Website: apple-inc
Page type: account-selection
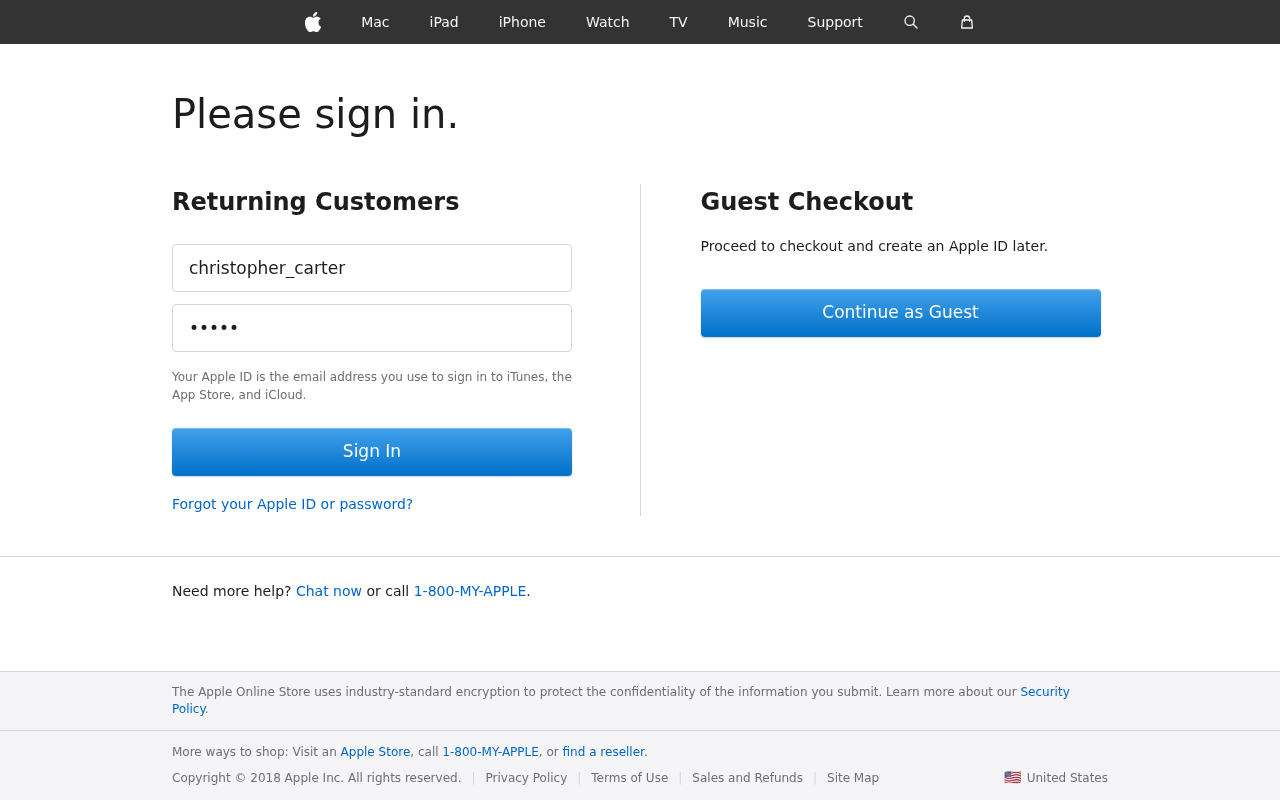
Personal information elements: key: PII_LOGIN_USERNAME
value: christopher_carter